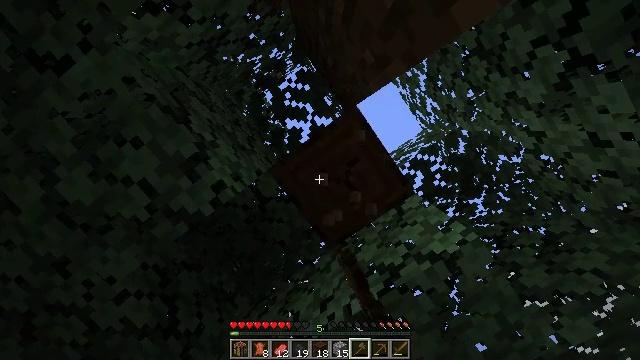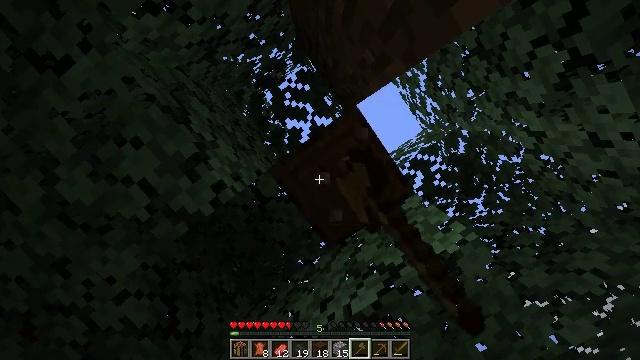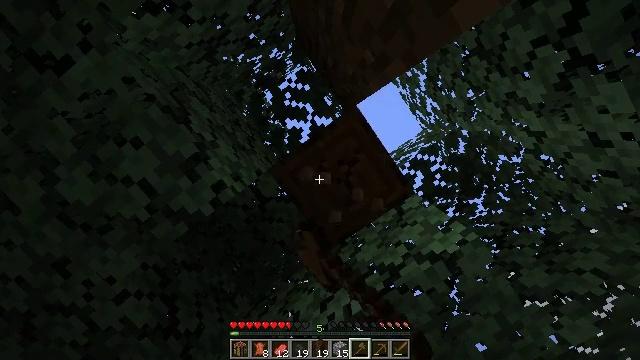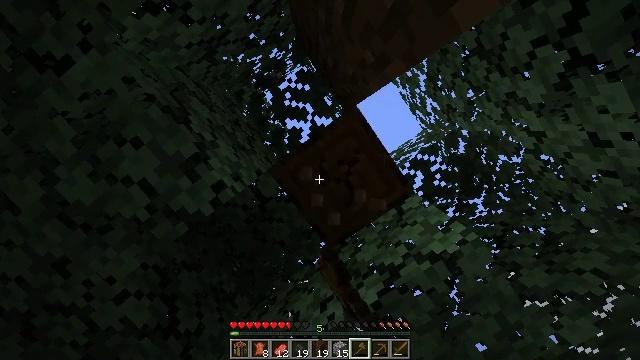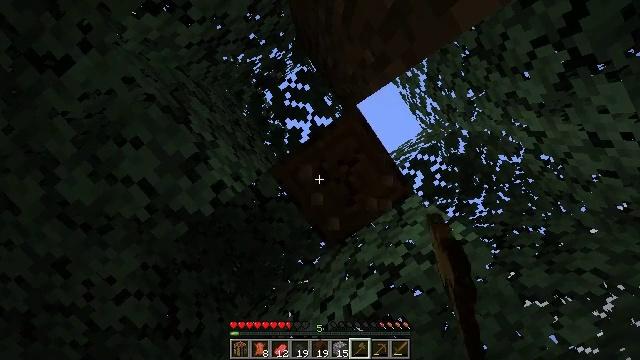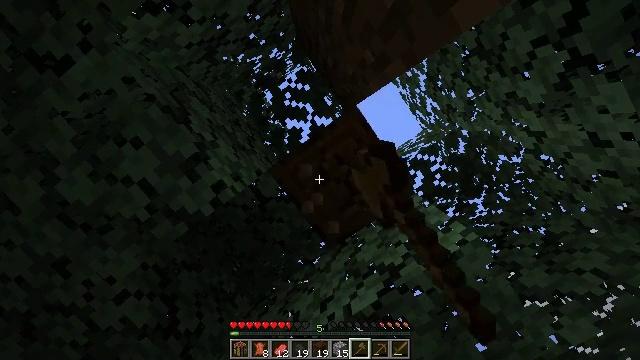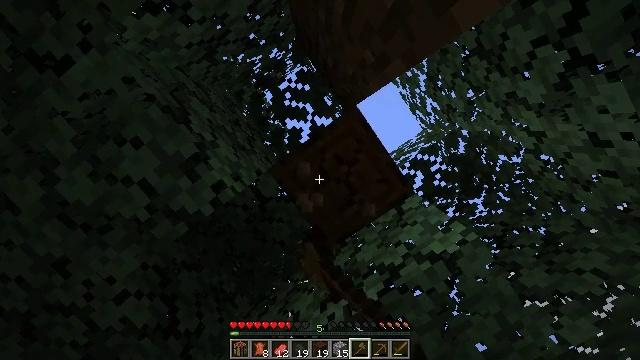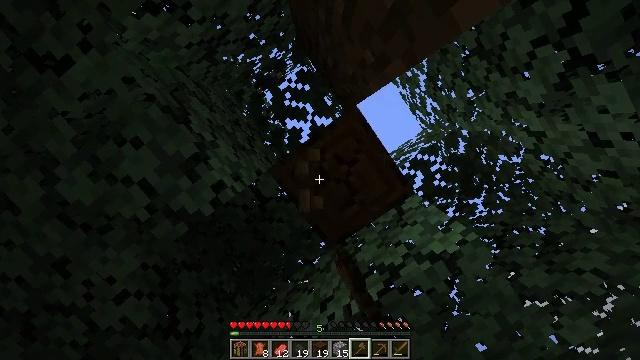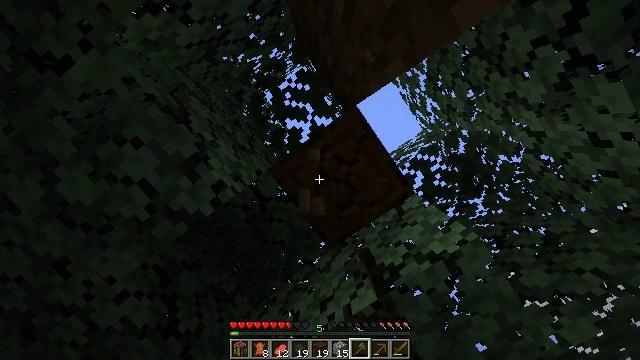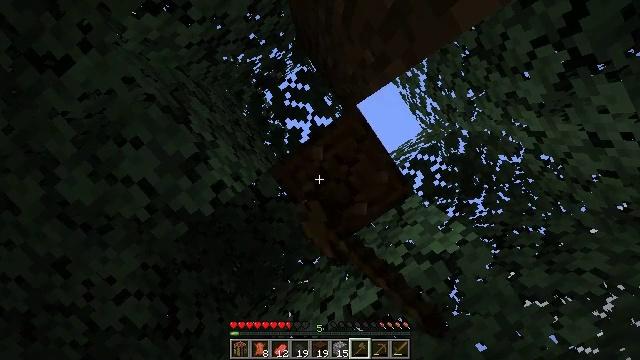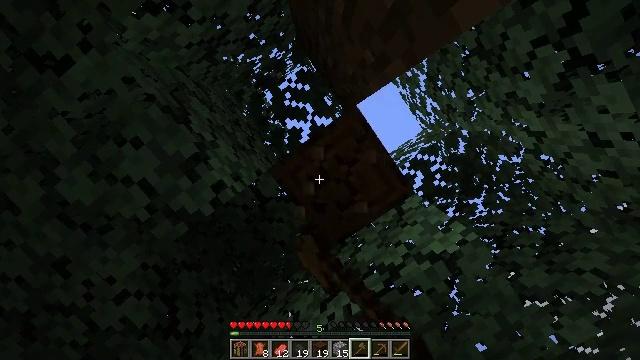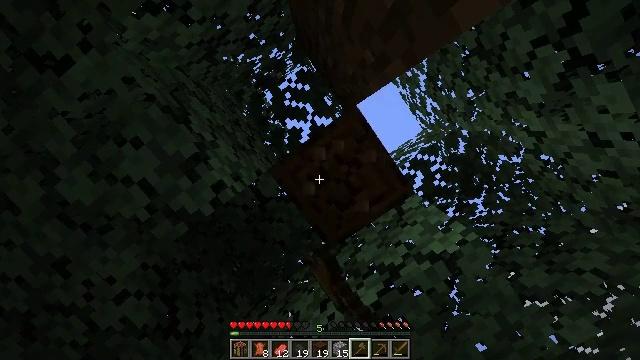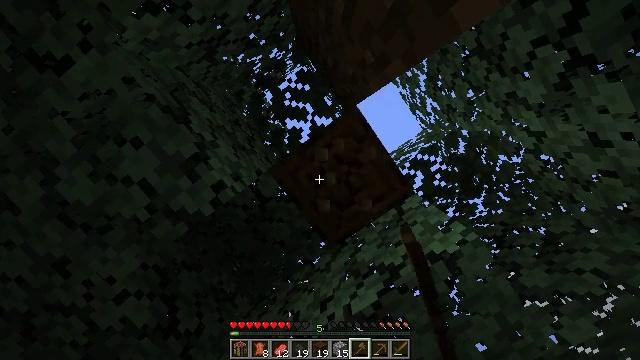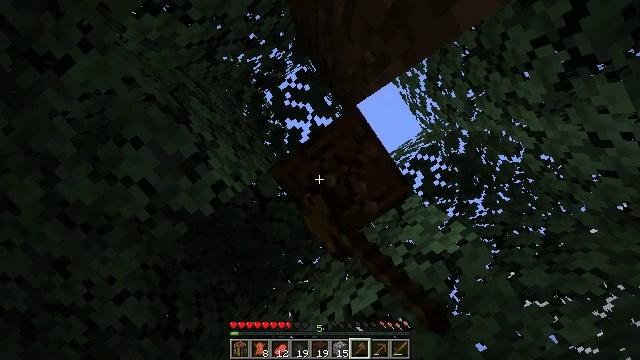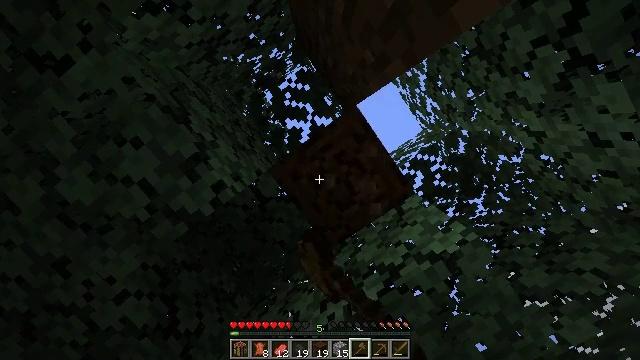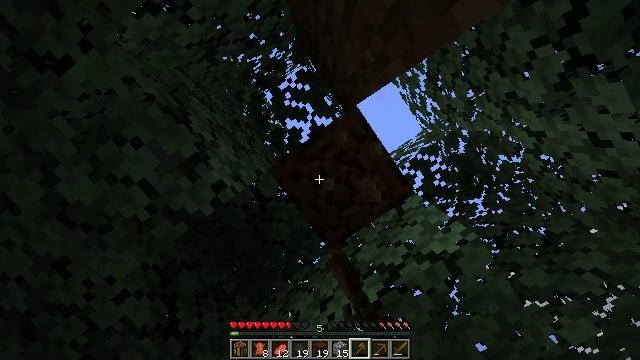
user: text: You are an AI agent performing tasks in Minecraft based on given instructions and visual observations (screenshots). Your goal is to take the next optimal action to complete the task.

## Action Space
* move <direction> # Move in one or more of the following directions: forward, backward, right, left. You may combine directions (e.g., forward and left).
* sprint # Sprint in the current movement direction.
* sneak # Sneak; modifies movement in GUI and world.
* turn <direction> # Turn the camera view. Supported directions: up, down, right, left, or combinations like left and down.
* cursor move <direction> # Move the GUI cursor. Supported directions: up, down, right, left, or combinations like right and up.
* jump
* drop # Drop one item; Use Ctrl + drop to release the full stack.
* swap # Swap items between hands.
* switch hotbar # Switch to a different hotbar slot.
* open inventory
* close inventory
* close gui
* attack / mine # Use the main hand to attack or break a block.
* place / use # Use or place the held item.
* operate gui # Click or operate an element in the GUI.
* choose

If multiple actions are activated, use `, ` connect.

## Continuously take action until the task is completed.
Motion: motion action
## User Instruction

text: Collect dark oak log for building.
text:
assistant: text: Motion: attack / mine
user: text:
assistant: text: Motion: attack / mine
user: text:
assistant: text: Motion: attack / mine
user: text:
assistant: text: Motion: attack / mine
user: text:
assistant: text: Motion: attack / mine
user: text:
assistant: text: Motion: attack / mine
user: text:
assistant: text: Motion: attack / mine
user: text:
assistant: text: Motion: attack / mine
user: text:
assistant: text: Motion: attack / mine
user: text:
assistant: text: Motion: attack / mine
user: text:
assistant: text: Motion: attack / mine
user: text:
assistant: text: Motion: attack / mine
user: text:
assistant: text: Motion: attack / mine
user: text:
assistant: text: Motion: attack / mine
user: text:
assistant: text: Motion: attack / mine
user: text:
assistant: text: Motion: attack / mine
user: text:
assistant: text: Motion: attack / mine
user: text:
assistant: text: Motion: attack / mine
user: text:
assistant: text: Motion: attack / mine
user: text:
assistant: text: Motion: attack / mine
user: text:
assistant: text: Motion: attack / mine
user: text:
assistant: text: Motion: attack / mine
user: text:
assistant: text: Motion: attack / mine
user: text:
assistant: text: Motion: attack / mine
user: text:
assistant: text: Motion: attack / mine
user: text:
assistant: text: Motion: attack / mine
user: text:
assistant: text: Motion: attack / mine
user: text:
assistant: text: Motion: turn right
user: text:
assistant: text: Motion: turn right
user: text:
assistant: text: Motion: turn right